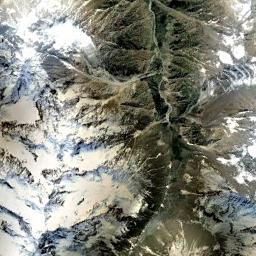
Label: snowberg